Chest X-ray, PA view. Patient: 32 years old, sex M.
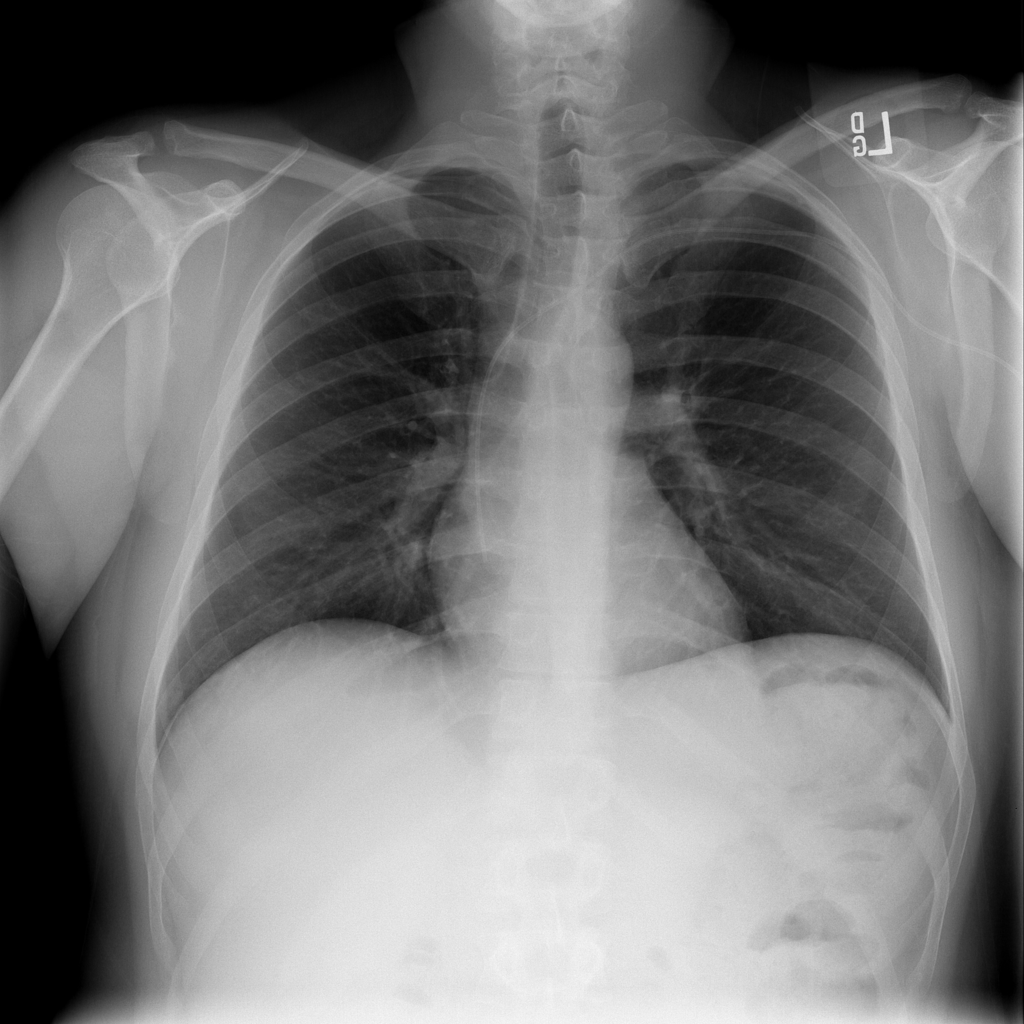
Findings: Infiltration